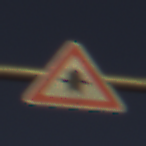
Verkehrszeichen: Vorfahrt
Umgebung: Outdoor, RoadRail
Tageszeit: SunriseSunset
Wetter: Clear
Licht: Natural
Jahreszeit: NotSpecified
Kontrast: HighContrast